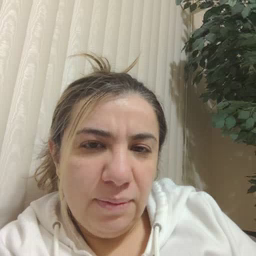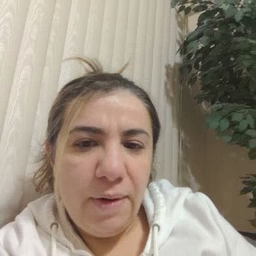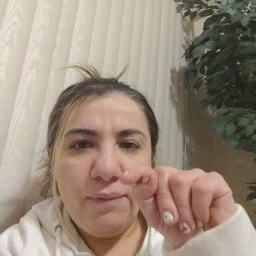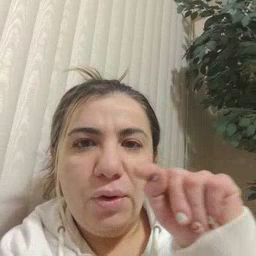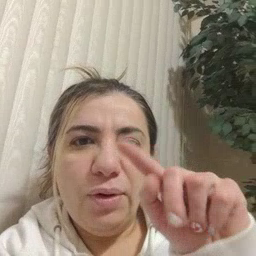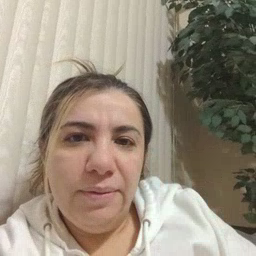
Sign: TV